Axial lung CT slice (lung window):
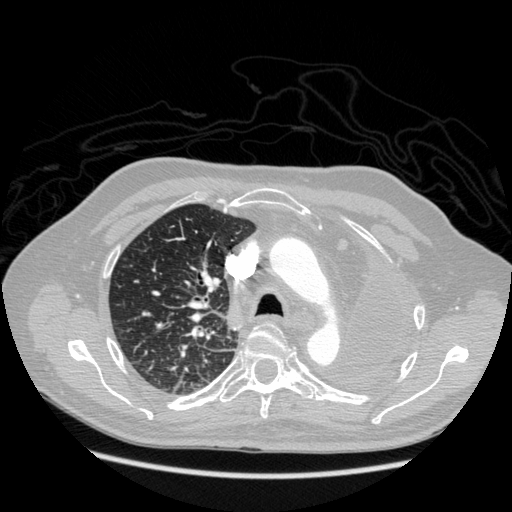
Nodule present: no